Field crop: maize
Growth stage: 2
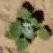
Species: chenopodium